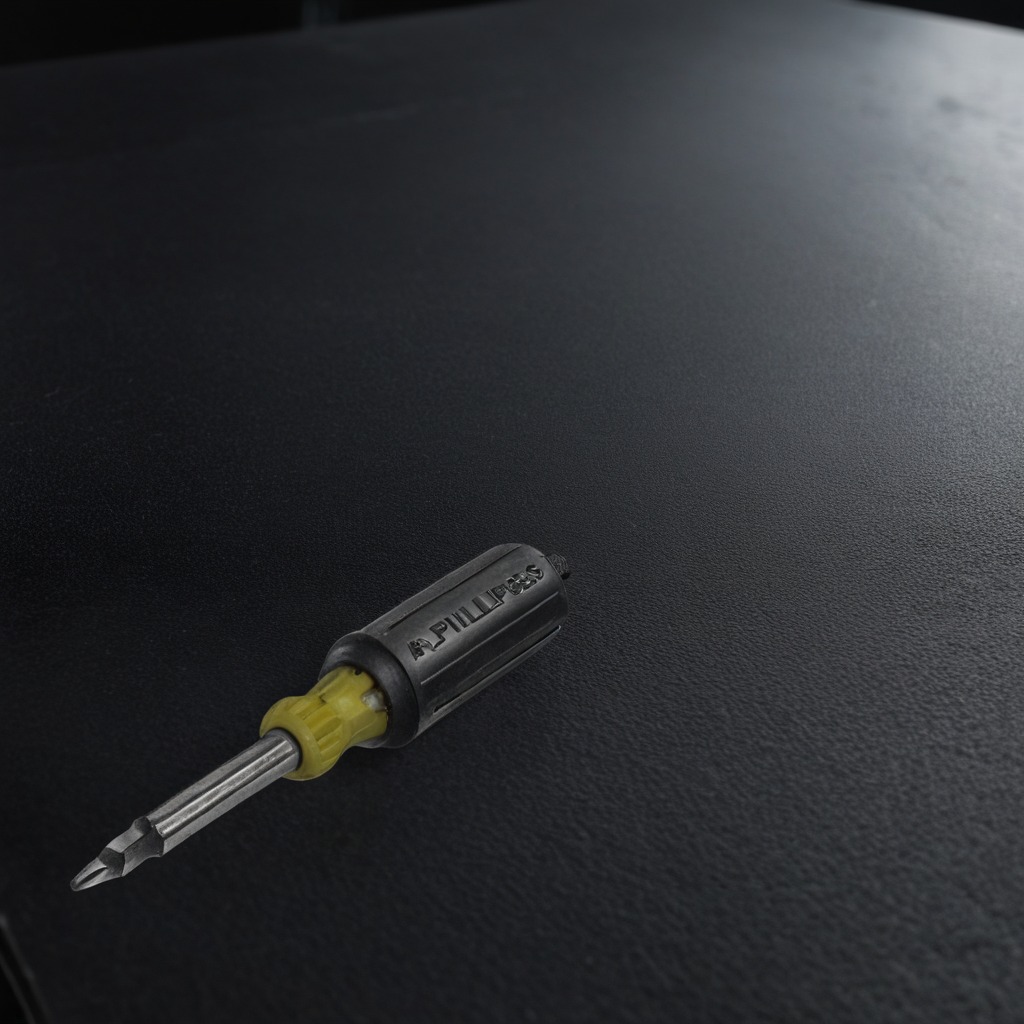
A screwdriver is lying on the clean granite tabletop covered with a black rubber mat inside a workshop at night dim ambient light soft shadows worn but beneath the mat.